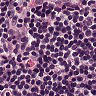
Metastatic tissue present: yes